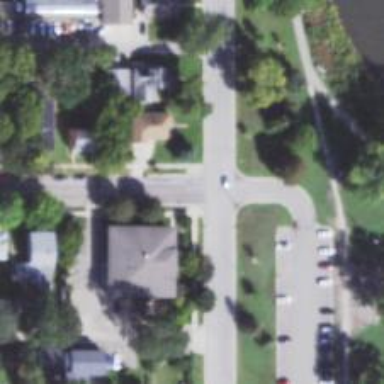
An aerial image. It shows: Residential road with asphalt surface and separate sidewalk.